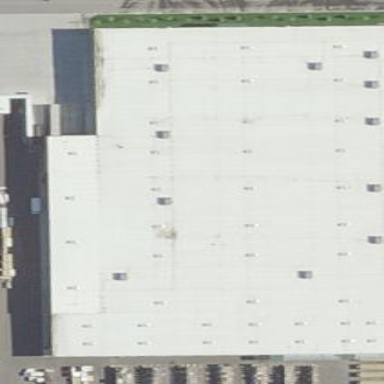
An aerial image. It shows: Retail building.